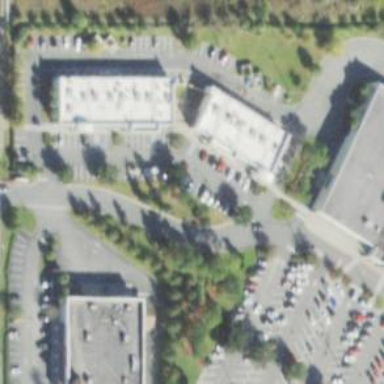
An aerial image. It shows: Post office.